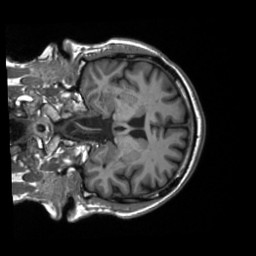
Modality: T1w
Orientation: coronal
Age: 55
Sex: male
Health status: ill
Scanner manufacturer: siemens
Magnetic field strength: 3 T
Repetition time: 2.3 s
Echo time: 0.00201 s